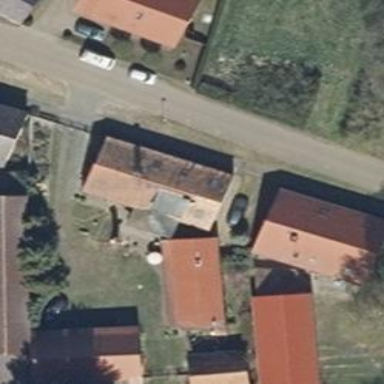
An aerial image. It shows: Gabled residential building with red roof oriented along its structure.